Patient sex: M
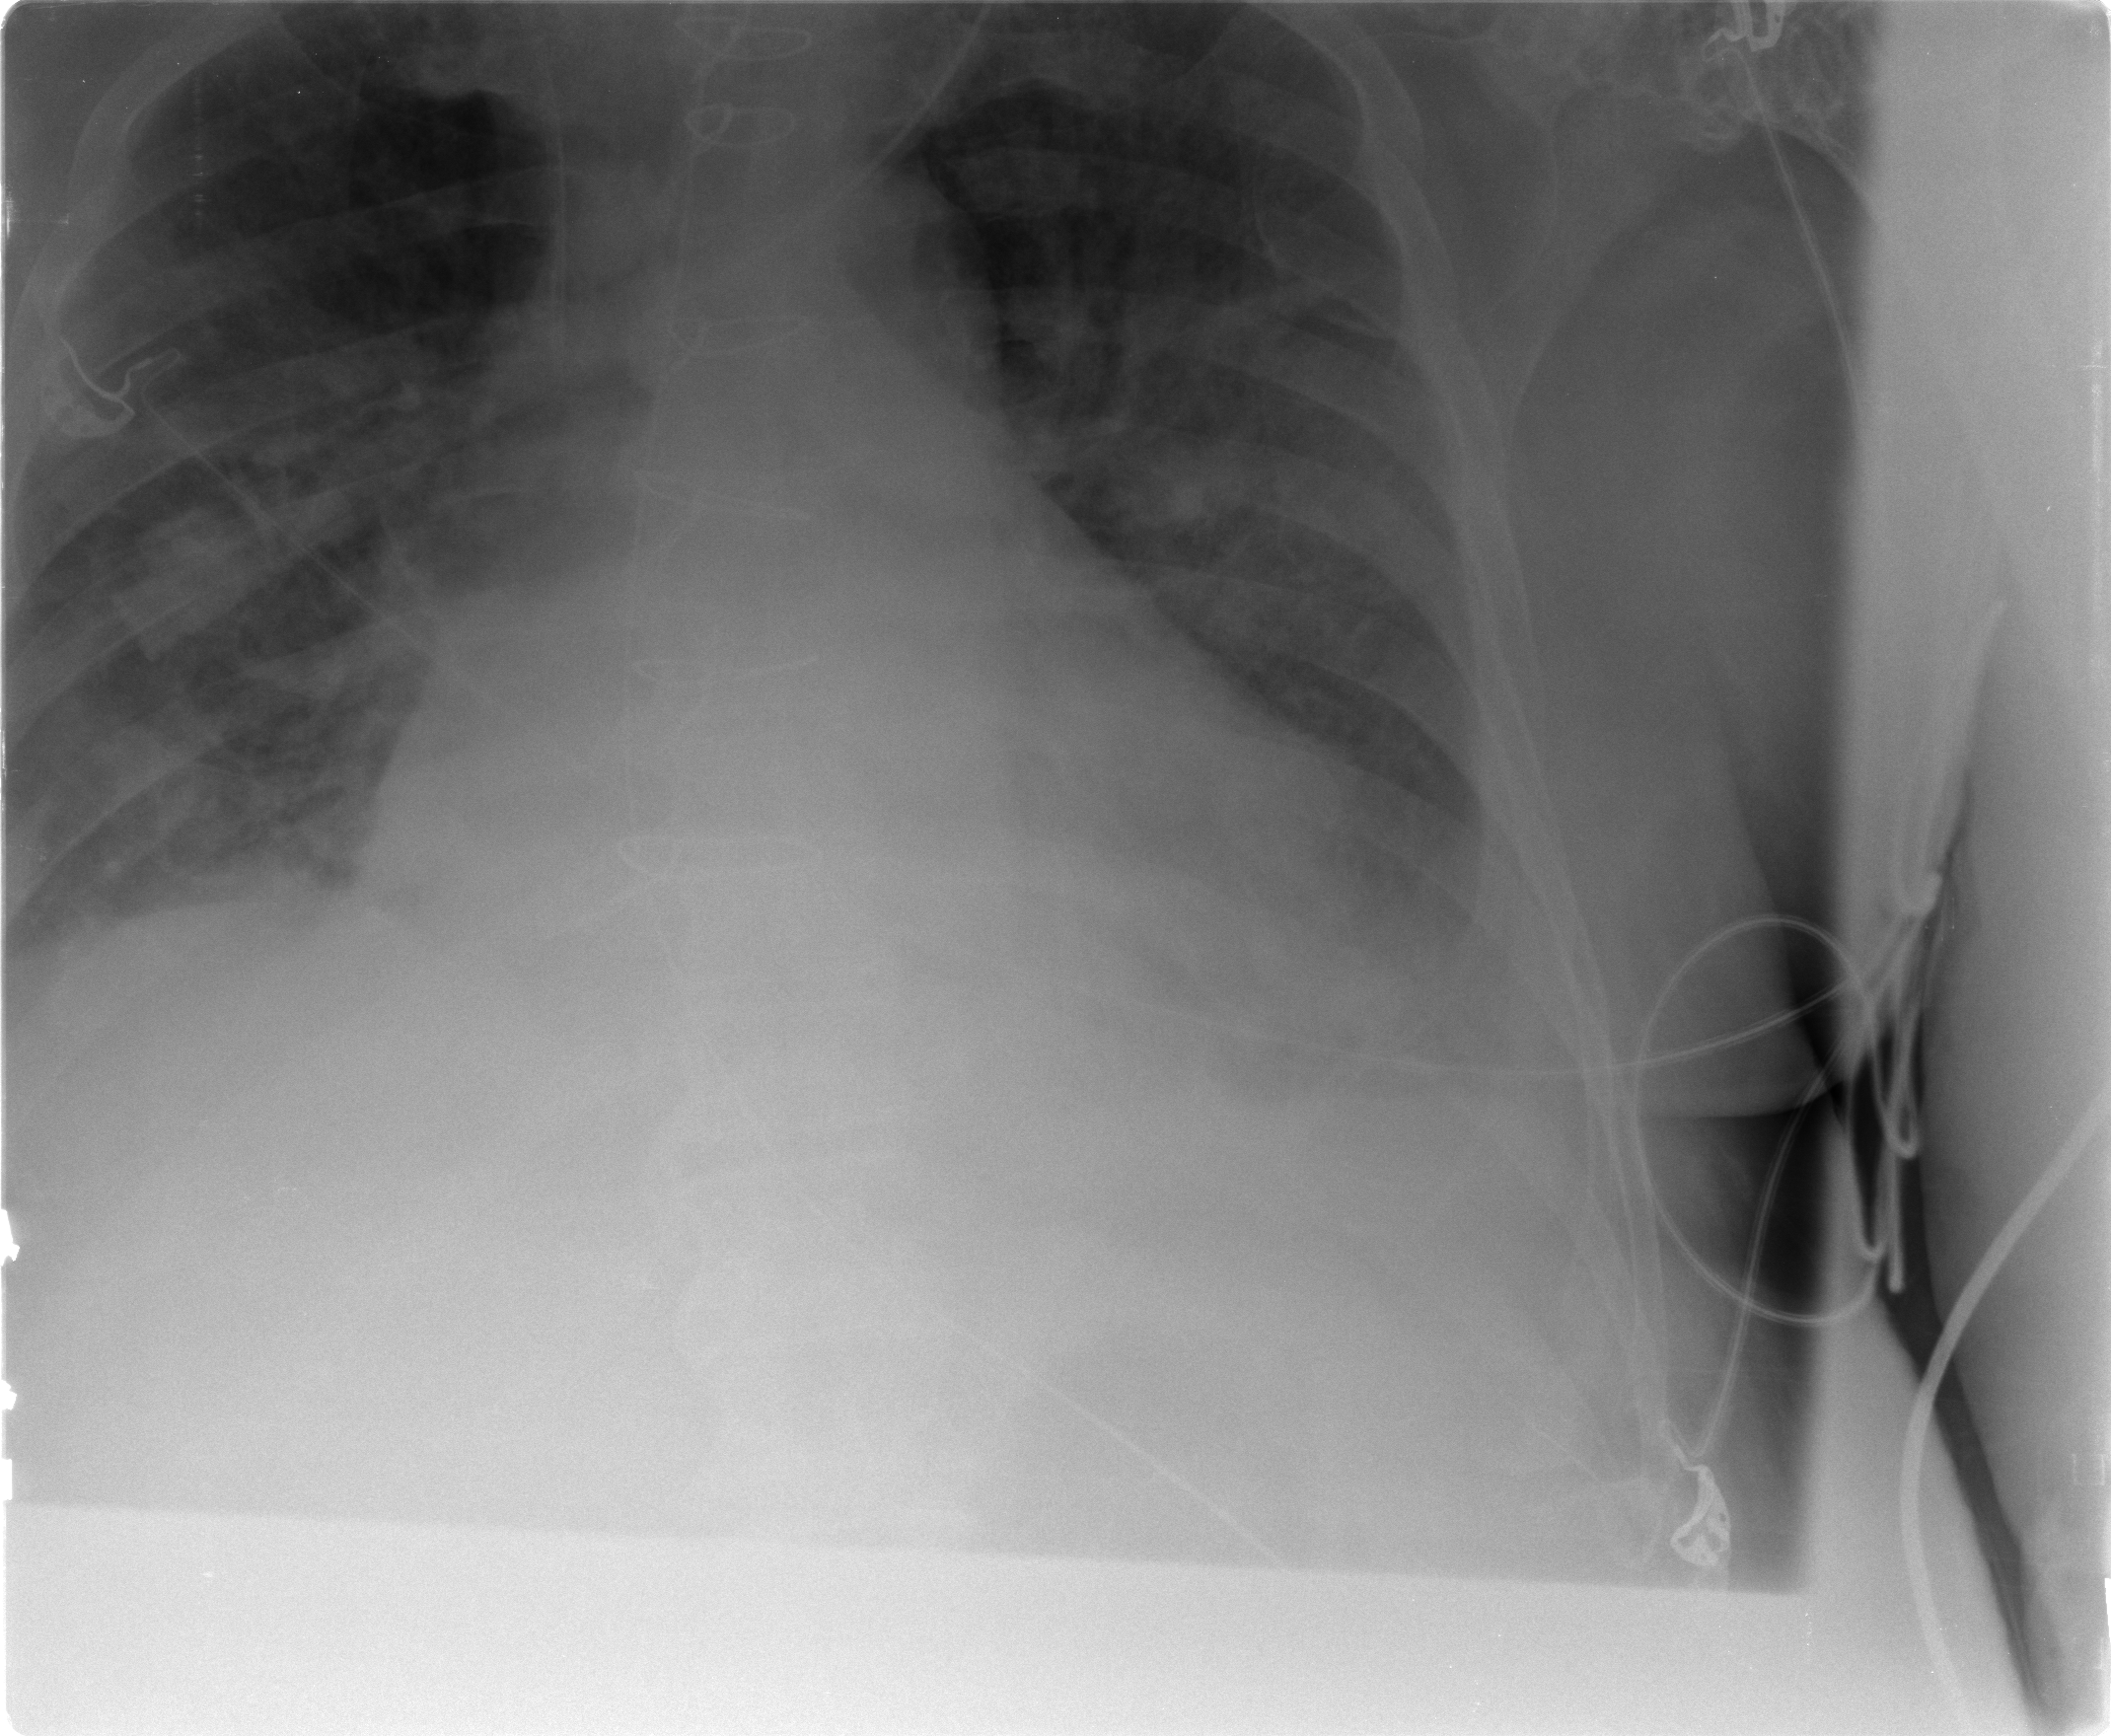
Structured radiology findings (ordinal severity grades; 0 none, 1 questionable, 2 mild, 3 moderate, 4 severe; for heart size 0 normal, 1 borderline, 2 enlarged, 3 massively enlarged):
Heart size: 2
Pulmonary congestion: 2
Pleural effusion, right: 2
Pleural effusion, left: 2
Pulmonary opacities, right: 2
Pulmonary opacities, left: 2
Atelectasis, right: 2
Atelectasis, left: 2